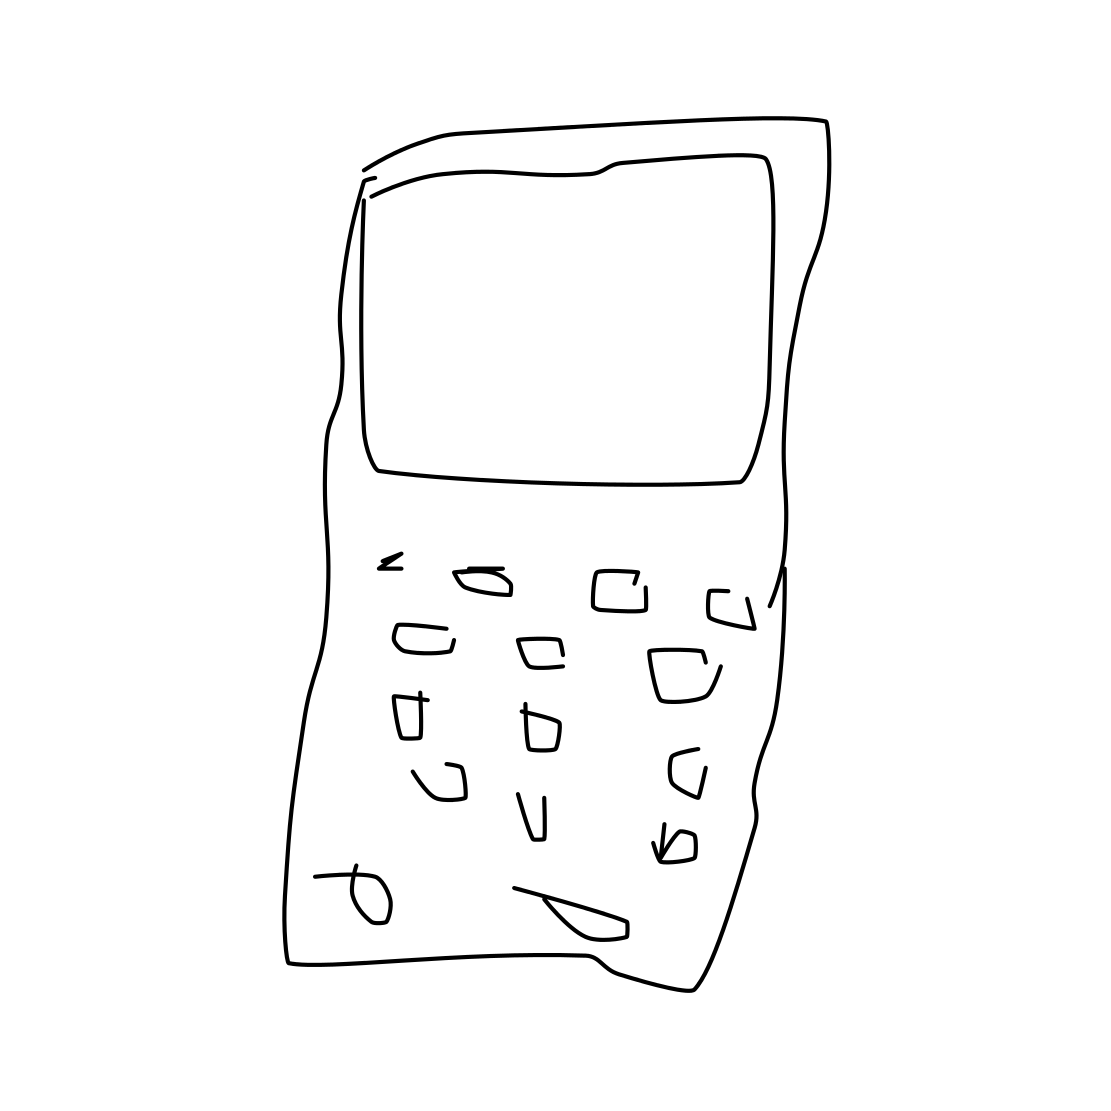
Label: cell phone